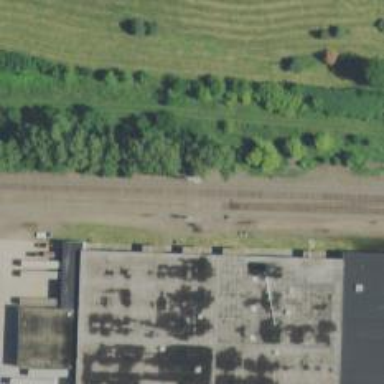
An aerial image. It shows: Railway track.